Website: slack
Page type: billing-address
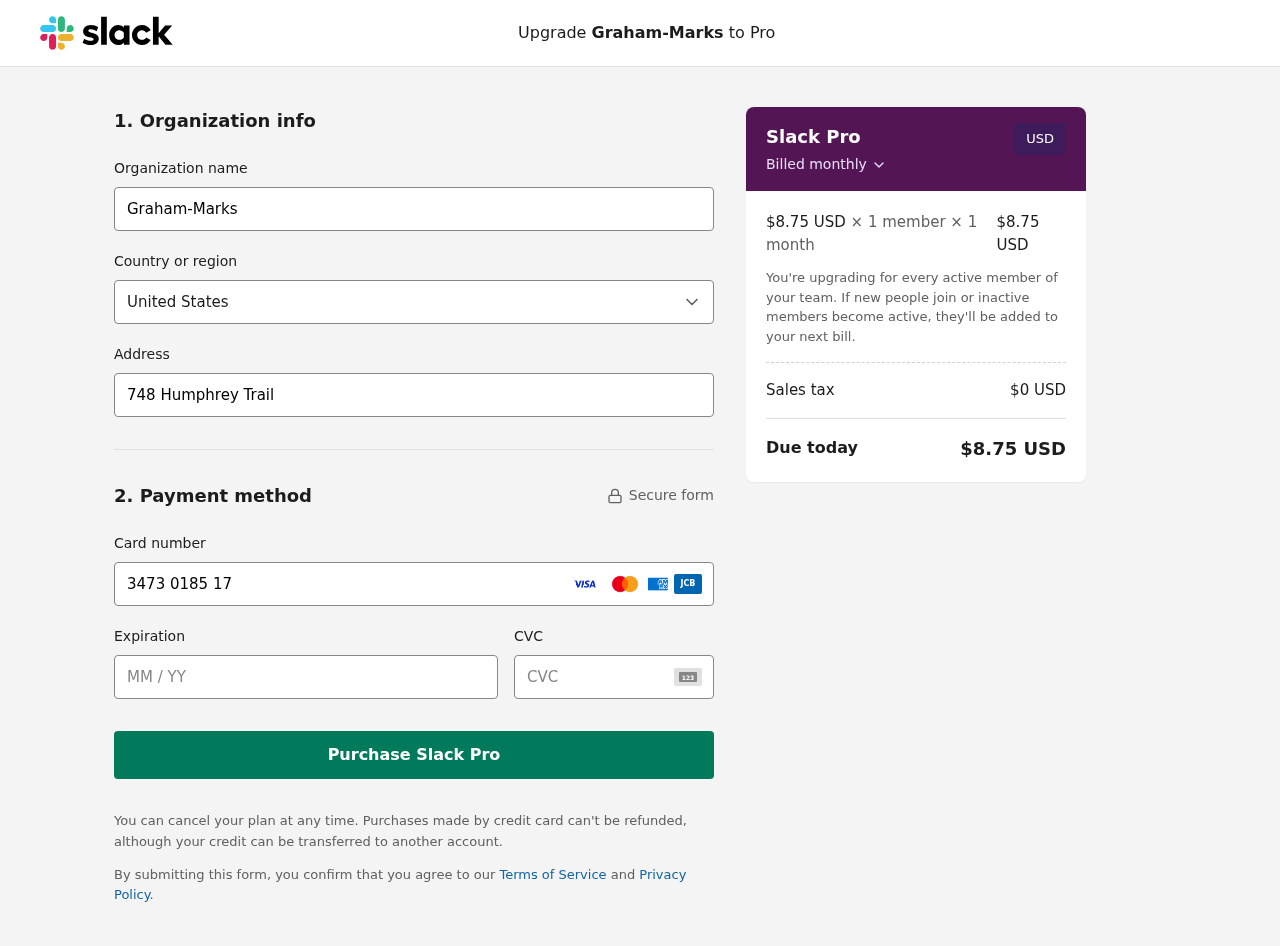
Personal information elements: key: PII_CARD_CVV
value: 8483
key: PII_CARD_EXPIRY
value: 05/27
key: PII_CARD_NUMBER
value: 3473 0185 1702 559
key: PII_COMPANY
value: Graham-Marks
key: PII_COUNTRY
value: United States
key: PII_STREET
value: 748 Humphrey Trail
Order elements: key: ORDER_PRICE_PER_MEMBER
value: $8.75 USD
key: ORDER_MEMBER_COUNT
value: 1
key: ORDER_MONTH_COUNT
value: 1
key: ORDER_SUBTOTAL
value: $8.75 USD
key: ORDER_TAX
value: $0
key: ORDER_TOTAL
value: $8.75 USD